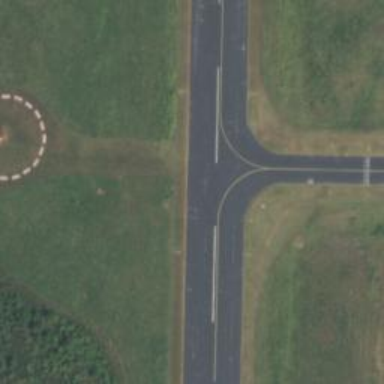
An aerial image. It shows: Runway surface made of asphalt at airport.